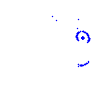
Particle: proton